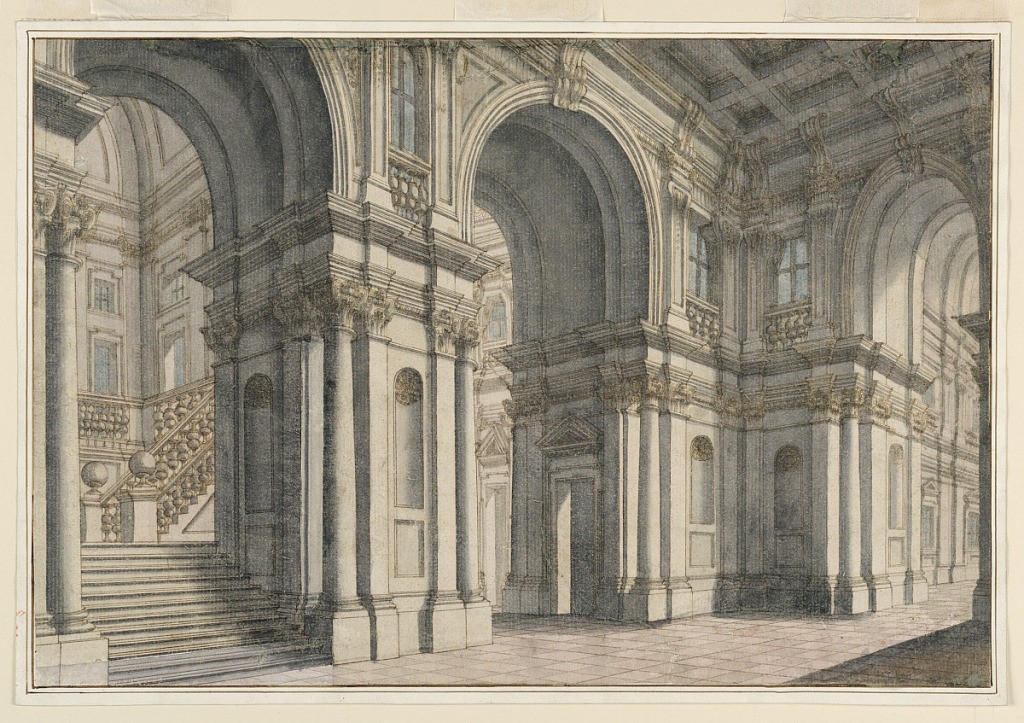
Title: Stage Design: Palace Interior
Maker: Francesco Galli Bibiena, Italian, 1659–1739
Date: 1700–1750
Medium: Pen and brown ink; brush and gray, blue, pale rose wash on white laid paper, laid down
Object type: Drawing
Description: Horizontal rectangle showing a palace hall with a high coffered ceiling. Staircase visible through an archway at left.